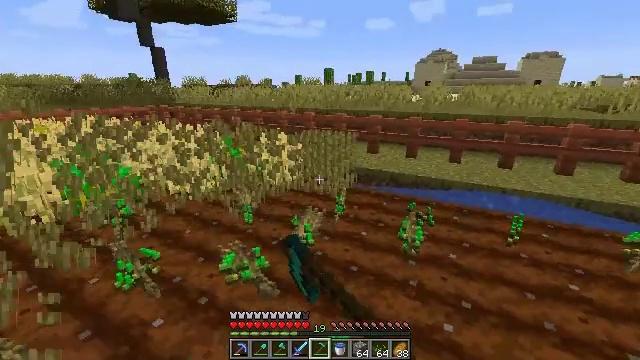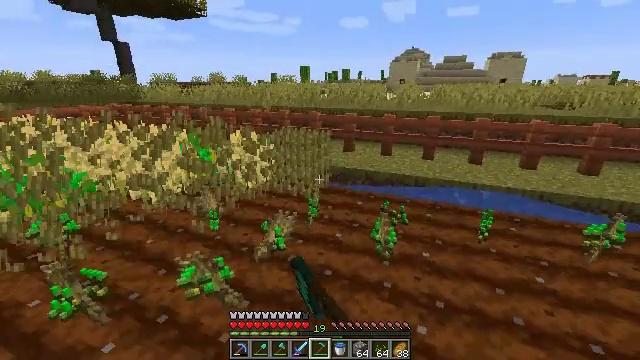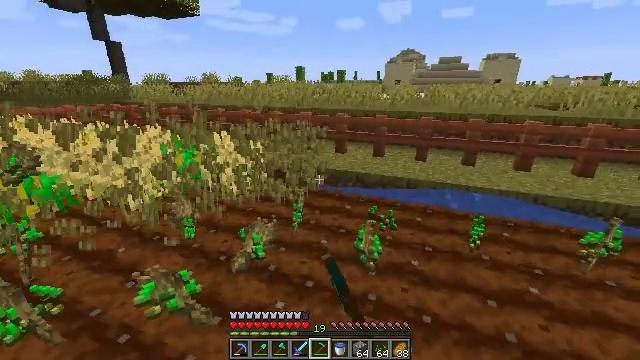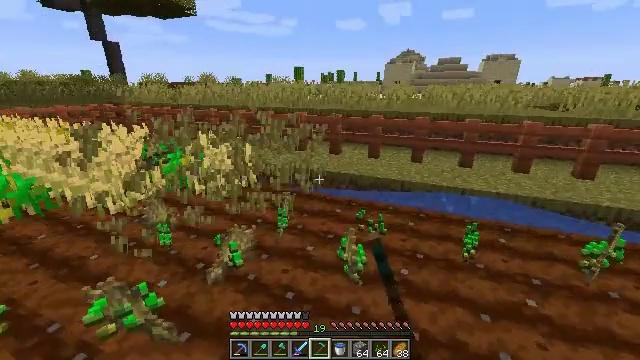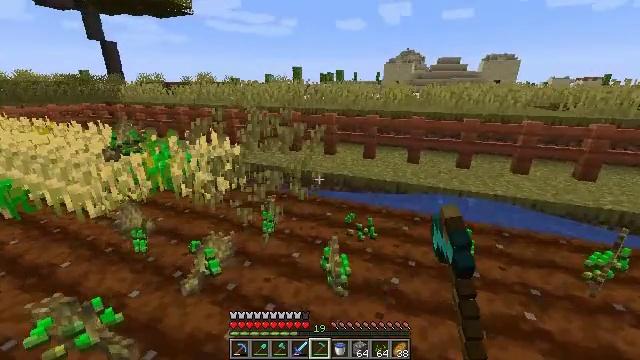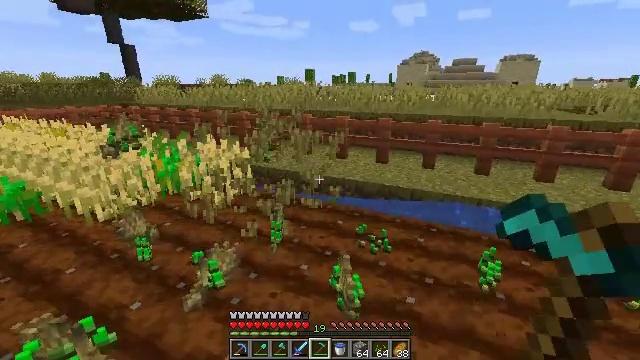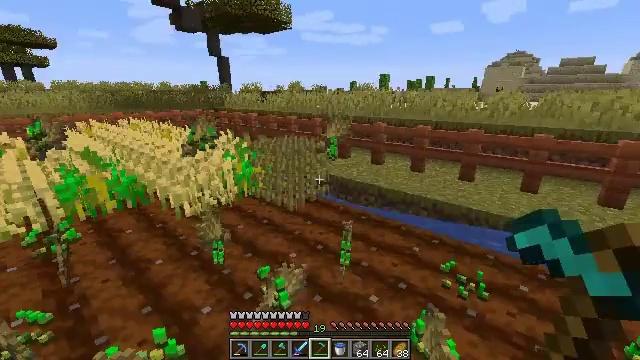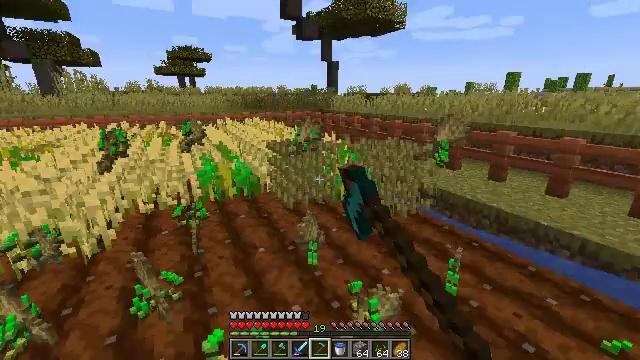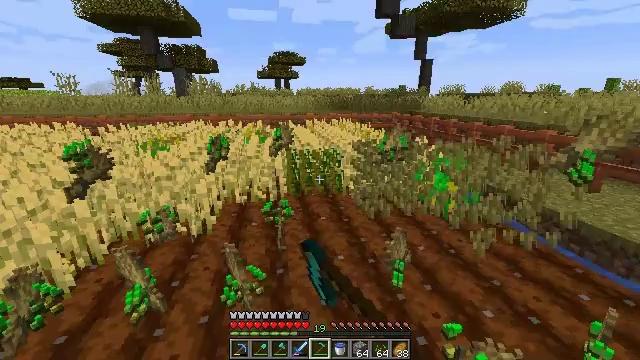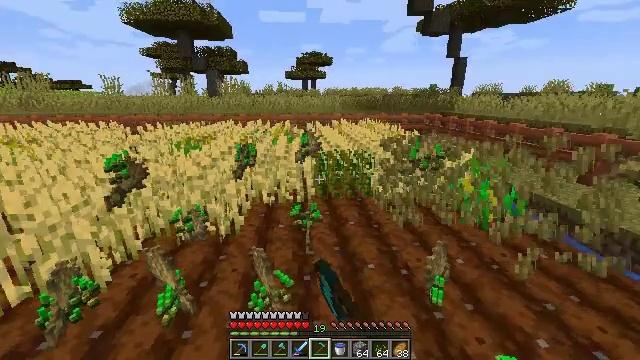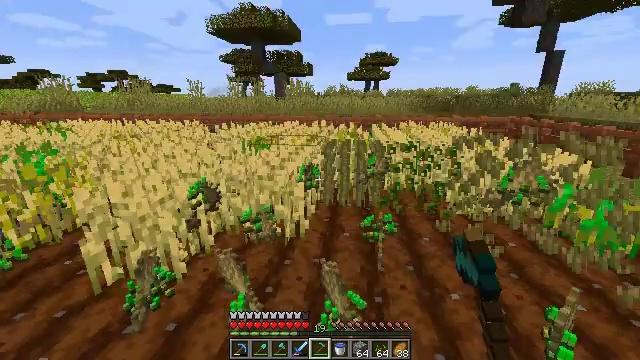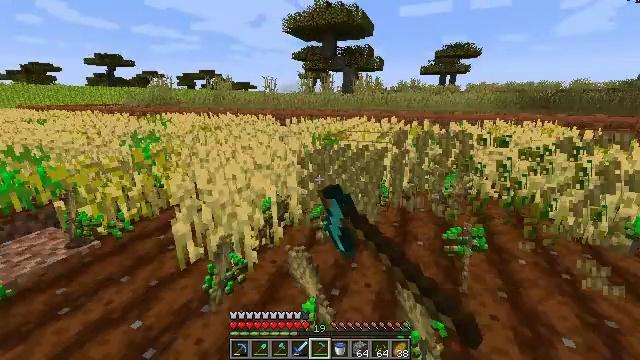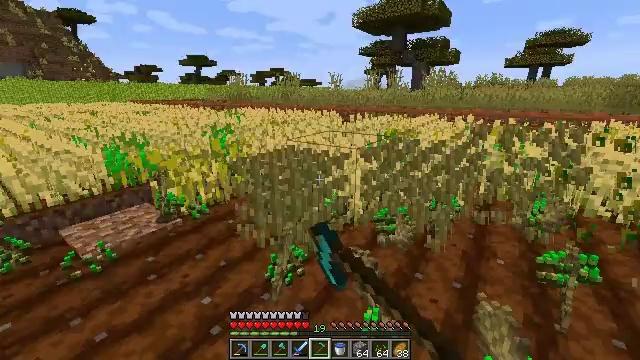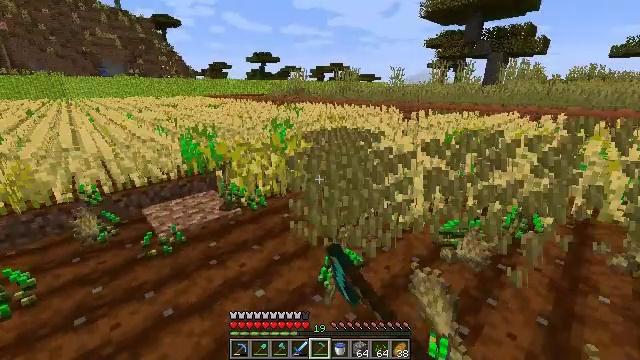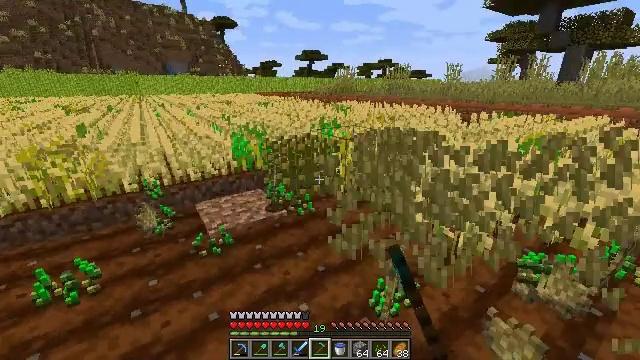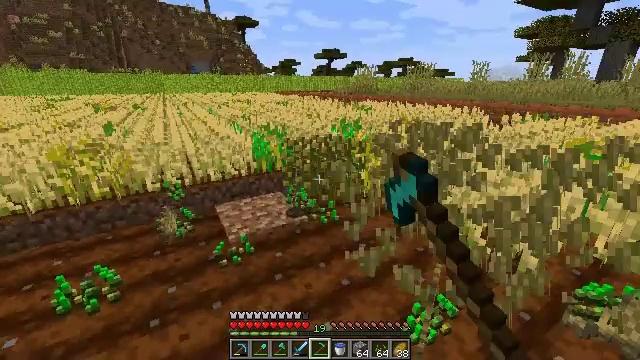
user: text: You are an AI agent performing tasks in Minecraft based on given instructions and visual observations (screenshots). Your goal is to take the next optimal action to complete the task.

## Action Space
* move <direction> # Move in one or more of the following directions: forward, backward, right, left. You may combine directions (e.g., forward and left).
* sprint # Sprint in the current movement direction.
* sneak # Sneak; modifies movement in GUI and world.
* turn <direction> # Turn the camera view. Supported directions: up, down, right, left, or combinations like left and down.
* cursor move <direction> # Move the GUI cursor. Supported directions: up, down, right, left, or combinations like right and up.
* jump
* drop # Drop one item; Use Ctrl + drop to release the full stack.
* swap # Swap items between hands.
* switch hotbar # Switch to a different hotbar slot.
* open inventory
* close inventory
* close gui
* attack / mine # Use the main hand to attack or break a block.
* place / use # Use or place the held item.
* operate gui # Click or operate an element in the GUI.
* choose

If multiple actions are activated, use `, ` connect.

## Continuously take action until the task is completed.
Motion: motion action
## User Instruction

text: Gather wheat by left-clicking on it.
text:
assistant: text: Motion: move forward and move right, turn right, attack / mine
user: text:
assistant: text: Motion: move forward and move right, attack / mine
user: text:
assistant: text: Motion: move forward and move right, attack / mine
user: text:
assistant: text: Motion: move forward and move left, attack / mine
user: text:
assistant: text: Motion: move forward and move left, turn left, attack / mine
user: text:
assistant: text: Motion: move forward and move left, turn left and up, attack / mine
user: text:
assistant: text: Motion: move forward and move left, turn left, attack / mine
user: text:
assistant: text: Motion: move forward and move left, turn left, attack / mine
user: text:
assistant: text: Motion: move forward and move left, turn left, attack / mine
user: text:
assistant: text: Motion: move forward and move left, turn left, attack / mine
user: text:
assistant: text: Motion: move forward and move left, turn left, attack / mine
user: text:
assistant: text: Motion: move forward and move left, turn left, attack / mine
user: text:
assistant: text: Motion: move forward and move left, turn left, attack / mine
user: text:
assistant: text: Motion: move forward and move left, turn left, attack / mine
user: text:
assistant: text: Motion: move forward and move left, turn left, attack / mine
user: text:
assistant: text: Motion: move forward and move left, attack / mine
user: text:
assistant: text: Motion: move forward and move right, attack / mine
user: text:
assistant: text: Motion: move forward and move right, turn right, attack / mine
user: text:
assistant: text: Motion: move forward and move right, turn right and up, attack / mine
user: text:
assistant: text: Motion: move forward and move right, turn right, attack / mine
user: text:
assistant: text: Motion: move forward and move right, turn right, attack / mine
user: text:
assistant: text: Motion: move forward and move right, turn right, attack / mine
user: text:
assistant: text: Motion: move forward and move right, turn right, attack / mine
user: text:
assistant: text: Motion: move forward and move right, turn right, attack / mine
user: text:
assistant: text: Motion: move forward and move right, turn right, attack / mine
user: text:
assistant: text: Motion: move forward and move right, turn right, attack / mine
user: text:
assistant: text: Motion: move forward and move right, attack / mine
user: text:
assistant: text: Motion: move forward and move right, attack / mine
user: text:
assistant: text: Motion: move forward and move right, attack / mine
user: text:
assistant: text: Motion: move forward and move left, turn left, attack / mine